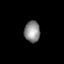
Tissue: lung
Cell type: Smooth muscle cells
Senescence score: 0.5936
Nuclear area (px): 323
Mean DAPI intensity: 140.616